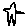
Label: star